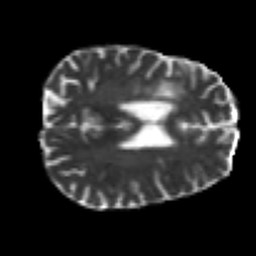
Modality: T2w
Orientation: axial
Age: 56
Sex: male
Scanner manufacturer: siemens
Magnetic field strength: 3 T
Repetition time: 7.3 s
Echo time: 0.087 s